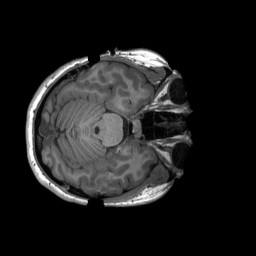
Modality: T1w
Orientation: axial
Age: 22
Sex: female
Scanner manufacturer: siemens
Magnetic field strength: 3 T
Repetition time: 2.3 s
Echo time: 0.00232 s